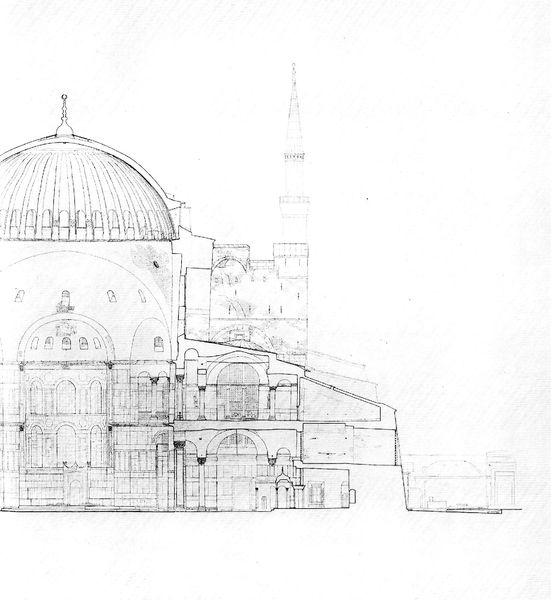
Titel: Konstantinopel (Istanbul), Hagia Sophia
Künstler: Kaiser Justinian
Standort: Konstantinopel (EU - Türkei)
Schlagwörter: weiß, fenster, schwarz, skizze, säulen, zeichnung, dach, gebäude, architektur, spitze, stein, kirche, turm, bogen, türen, grafik, kuppel, detail, bögen, gewölbe, moschee, stockwerk, dom, bleistift, entwurf, altar, kathedrale, seitenschiff, plan, querschnitt, grundriss, bauplan, längsschnitt, fensterbogen, ür, längsschnit